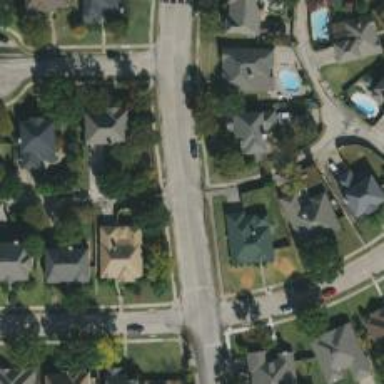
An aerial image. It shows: Alley classified as service road.